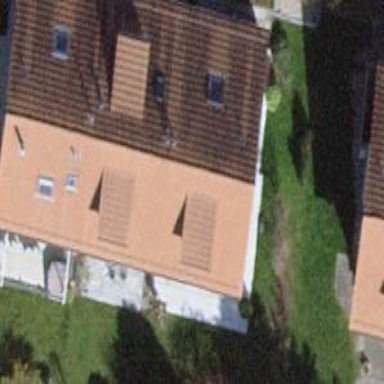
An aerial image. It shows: Building with tile roof.